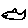
Label: fish